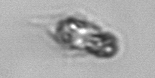
Label: Mesodinium